Question: Here is the screenshot
What does the (!) means next to the uptime ?
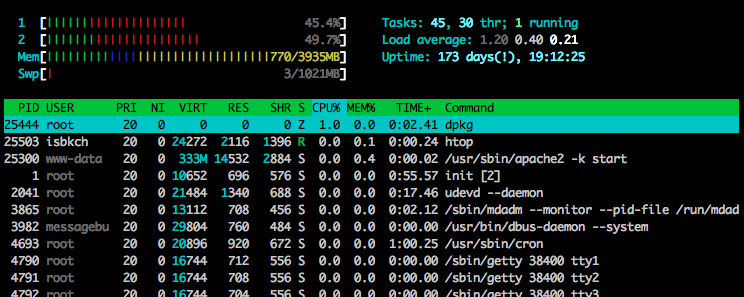
Answer: htop adds an exclamation mark if the uptime is greater than 100 days.
From: <URL>